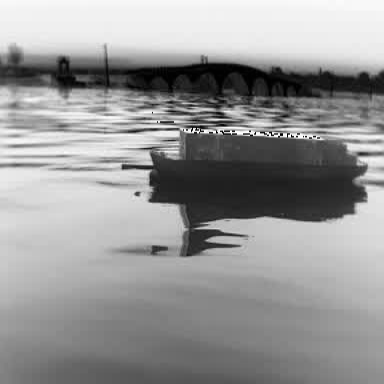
There is a fishing_boat in the infrared image.